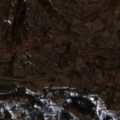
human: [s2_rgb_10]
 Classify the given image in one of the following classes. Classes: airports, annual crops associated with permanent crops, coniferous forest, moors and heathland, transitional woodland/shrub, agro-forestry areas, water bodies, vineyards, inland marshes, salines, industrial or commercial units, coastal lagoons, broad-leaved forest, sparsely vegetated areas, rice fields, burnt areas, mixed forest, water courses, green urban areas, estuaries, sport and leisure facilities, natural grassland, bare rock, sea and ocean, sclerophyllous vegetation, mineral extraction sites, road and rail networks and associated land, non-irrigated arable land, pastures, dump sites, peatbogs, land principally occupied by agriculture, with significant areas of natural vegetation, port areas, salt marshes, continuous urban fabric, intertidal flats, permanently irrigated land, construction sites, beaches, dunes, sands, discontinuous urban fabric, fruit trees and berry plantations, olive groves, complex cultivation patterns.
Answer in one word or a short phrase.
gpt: complex cultivation patterns, land principally occupied by agriculture, with significant areas of natural vegetation, broad-leaved forest